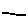
Label: line